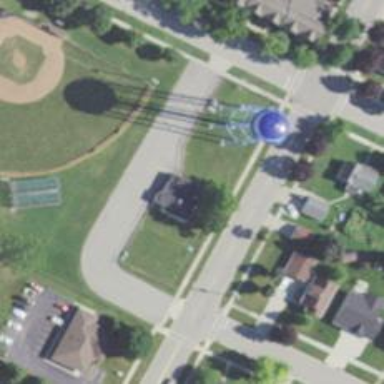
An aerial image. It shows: Water tower that is man-made.